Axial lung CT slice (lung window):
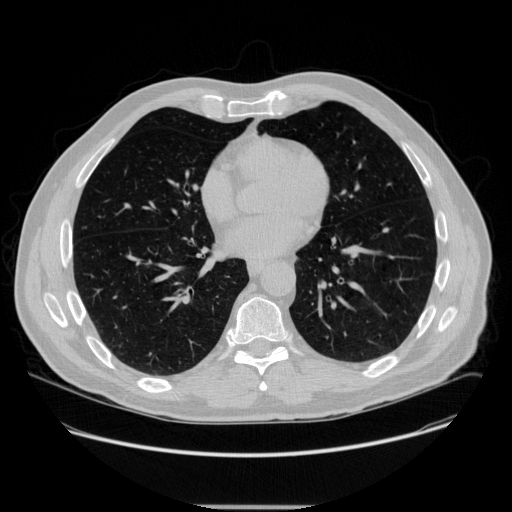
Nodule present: no